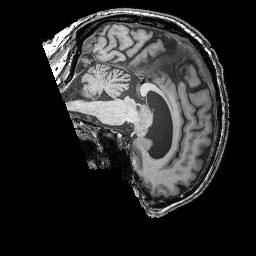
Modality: T1w
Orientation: sagittal
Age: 71
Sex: male
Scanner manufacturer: siemens
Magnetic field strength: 3 T
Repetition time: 2.25 s
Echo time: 0.00411 s